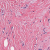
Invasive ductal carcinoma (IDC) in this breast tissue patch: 0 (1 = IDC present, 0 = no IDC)